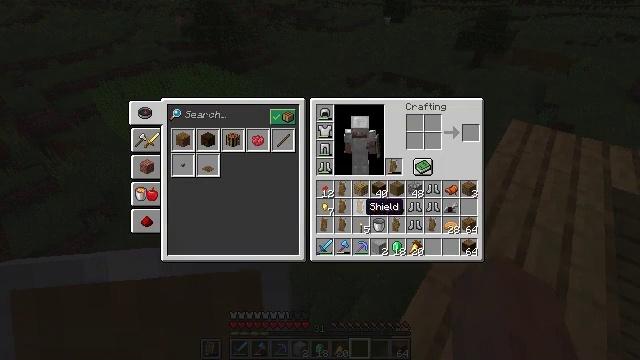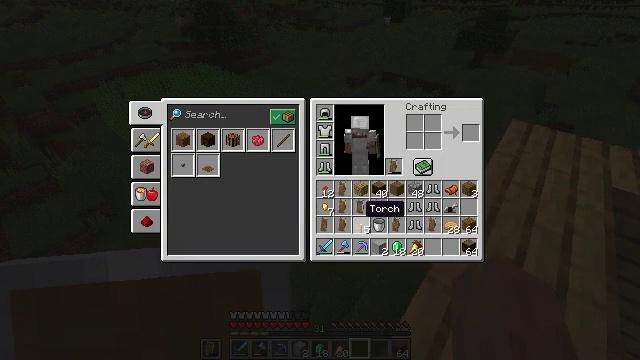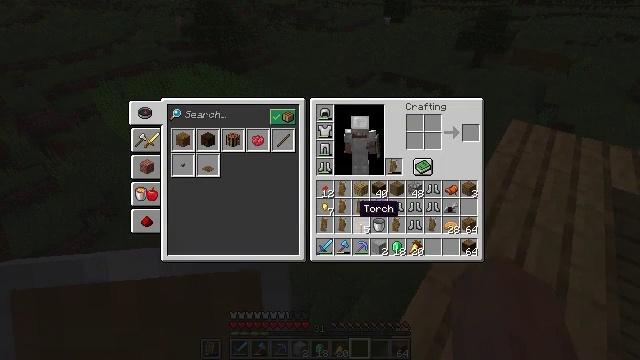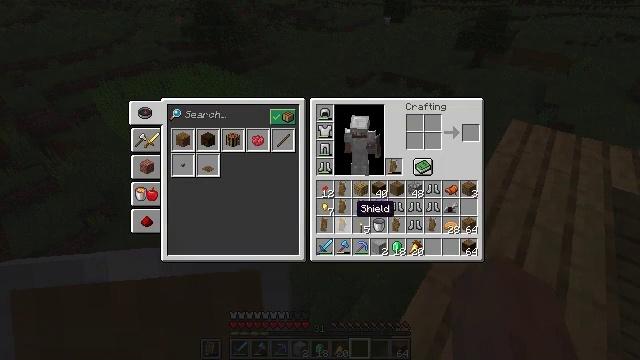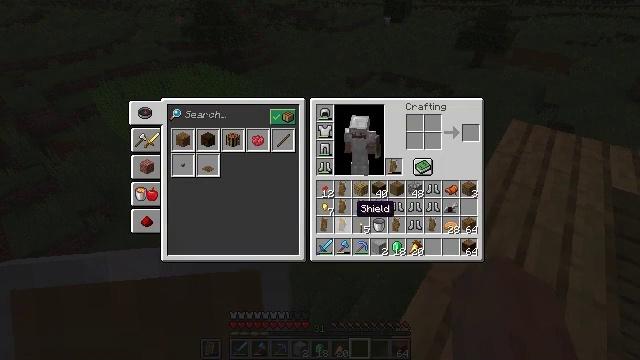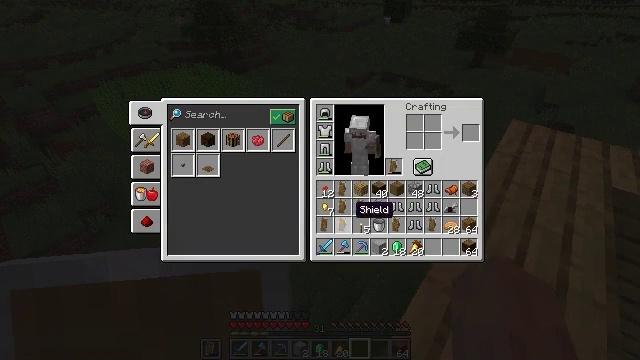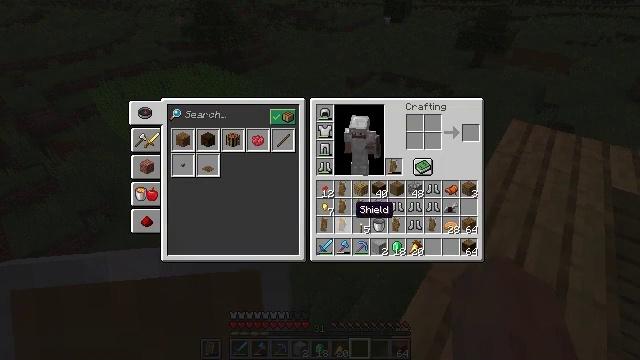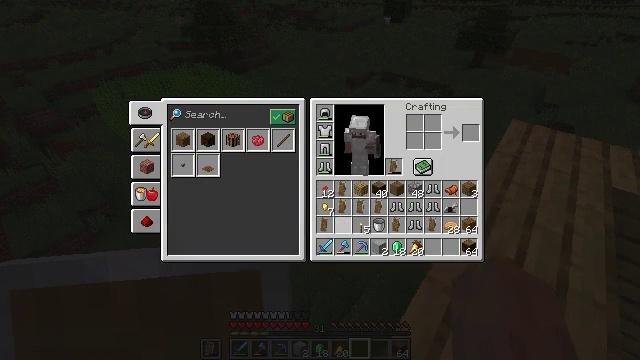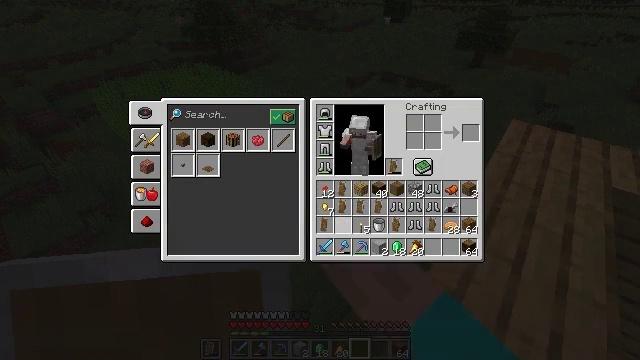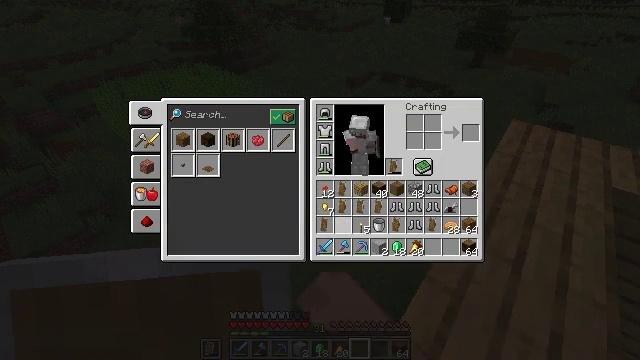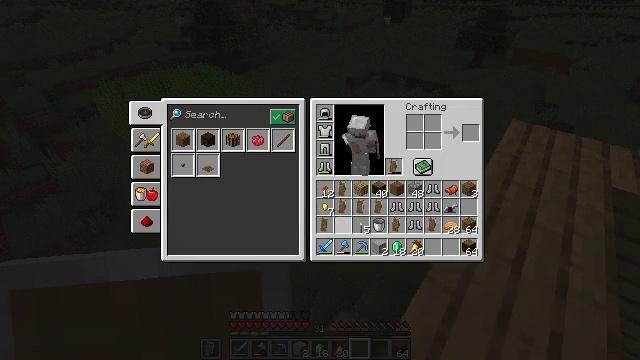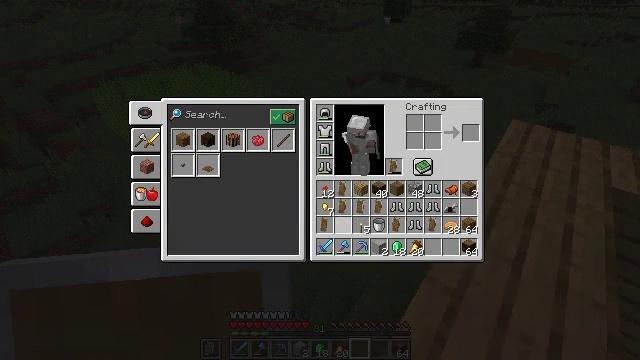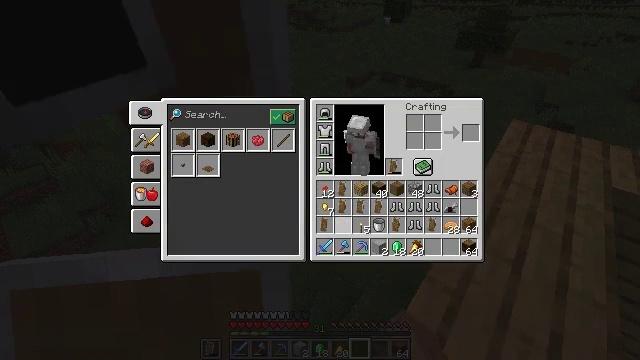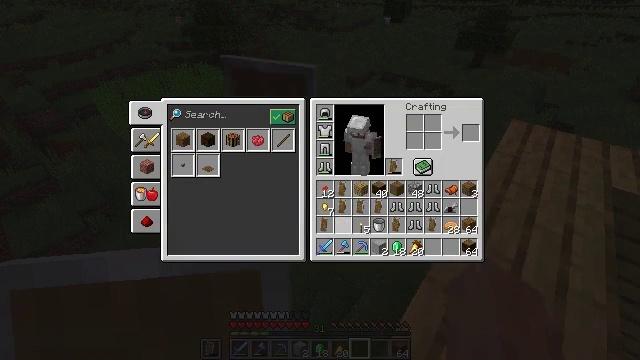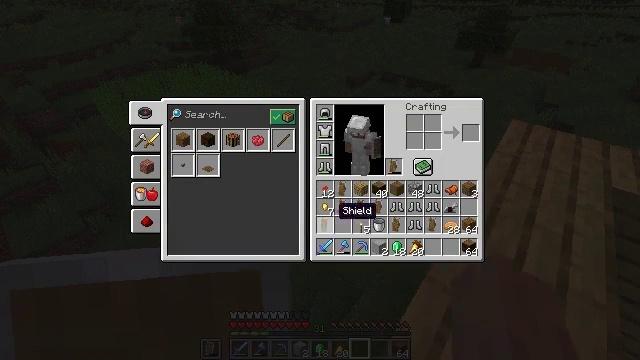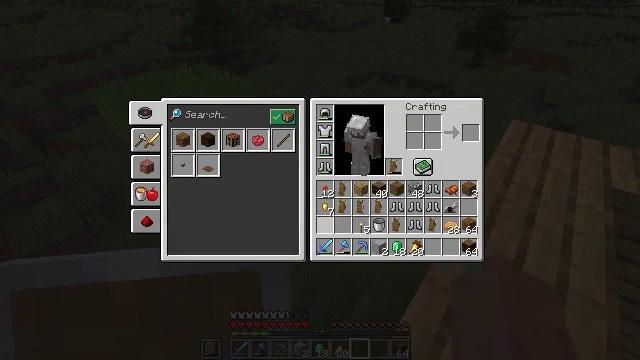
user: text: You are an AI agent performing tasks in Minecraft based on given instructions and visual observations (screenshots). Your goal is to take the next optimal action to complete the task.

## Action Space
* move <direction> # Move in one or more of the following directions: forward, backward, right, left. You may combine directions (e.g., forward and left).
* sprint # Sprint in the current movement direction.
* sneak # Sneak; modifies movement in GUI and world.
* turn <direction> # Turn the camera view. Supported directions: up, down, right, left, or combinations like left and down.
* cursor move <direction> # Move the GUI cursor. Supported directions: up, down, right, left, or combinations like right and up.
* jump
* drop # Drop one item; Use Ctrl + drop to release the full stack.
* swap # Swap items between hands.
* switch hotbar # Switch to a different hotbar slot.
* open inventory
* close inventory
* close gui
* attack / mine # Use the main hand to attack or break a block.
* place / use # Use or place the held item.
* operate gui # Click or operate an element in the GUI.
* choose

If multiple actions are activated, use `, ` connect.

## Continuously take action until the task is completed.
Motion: motion action
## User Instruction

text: Drop a shield.
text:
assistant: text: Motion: sprint
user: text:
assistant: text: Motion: sprint
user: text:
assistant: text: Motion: sprint
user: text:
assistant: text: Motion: sprint
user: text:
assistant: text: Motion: sprint
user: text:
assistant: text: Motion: sprint
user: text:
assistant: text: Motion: sprint, drop
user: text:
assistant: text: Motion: sprint, drop
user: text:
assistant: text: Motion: sprint, drop
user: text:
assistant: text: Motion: sprint
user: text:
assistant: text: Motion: sprint
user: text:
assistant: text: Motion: sprint
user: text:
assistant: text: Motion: sprint
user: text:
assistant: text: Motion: sprint
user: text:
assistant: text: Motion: sprint, drop
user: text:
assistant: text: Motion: sprint, drop
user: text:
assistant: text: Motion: sprint, drop
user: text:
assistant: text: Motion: sprint
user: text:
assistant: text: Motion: sprint
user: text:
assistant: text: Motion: sprint
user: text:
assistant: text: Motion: sprint, cursor move right
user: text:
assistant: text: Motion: sprint
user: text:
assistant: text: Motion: sprint
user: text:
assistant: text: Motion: sprint
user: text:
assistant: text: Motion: sprint, drop
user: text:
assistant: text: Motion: sprint, drop
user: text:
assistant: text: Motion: sprint, drop
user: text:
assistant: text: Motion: sprint
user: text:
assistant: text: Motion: sprint
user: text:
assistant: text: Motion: sprint